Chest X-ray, AP view. Patient: 63 years old, sex M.
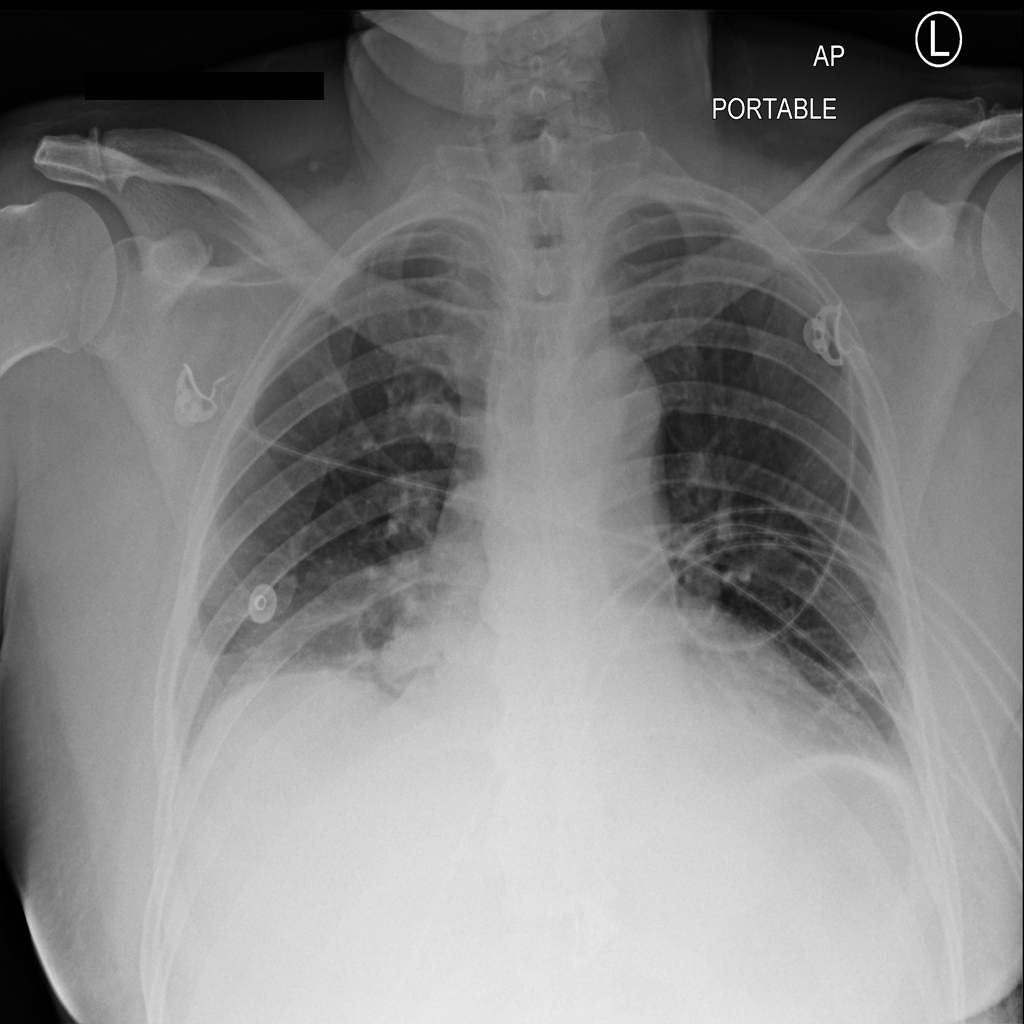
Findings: Atelectasis, Effusion